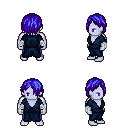
a pixel art fantasy rpg character, male body template, dark elf, purple skin, blue robe, magenta pants, blue bangs hairstyle, white cloth bandages, four views (front, back, left, right), 2x2 character sprite sheet, small pixel art, hard edges, no anti-aliasing